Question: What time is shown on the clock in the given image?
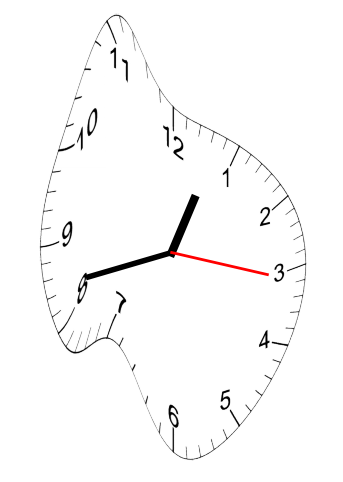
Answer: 12:42:16